Aerial crown-view tile of a tropical tree (Barro Colorado Island, Panama), acquired 20241014:
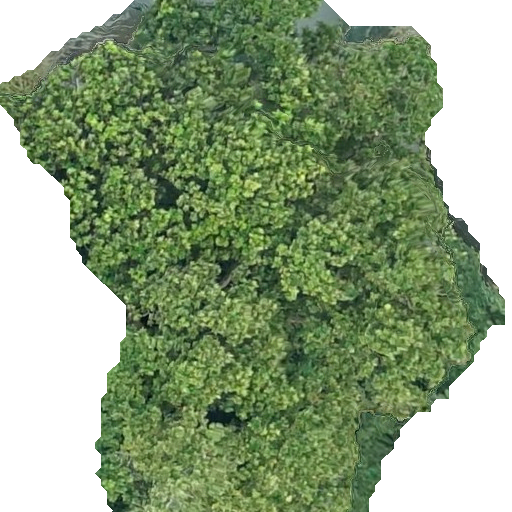
Species: Anacardium excelsum
GBIF accepted scientific name: Anacardium excelsum
Crown area: 301.998 m²